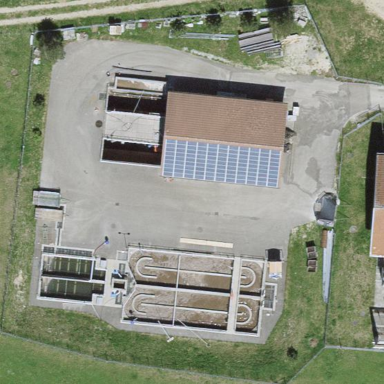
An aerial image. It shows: View of wastewater plant.